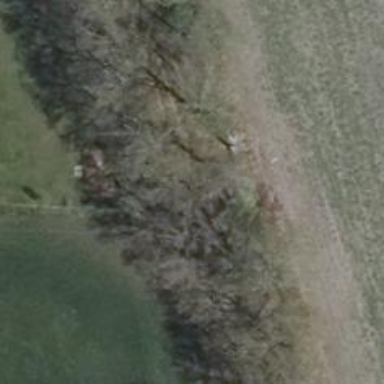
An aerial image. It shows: Row of trees in natural setting.